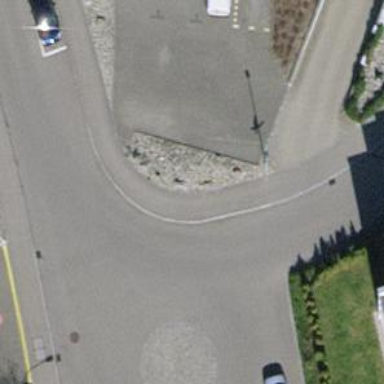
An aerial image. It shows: Sidewalk along the footway.